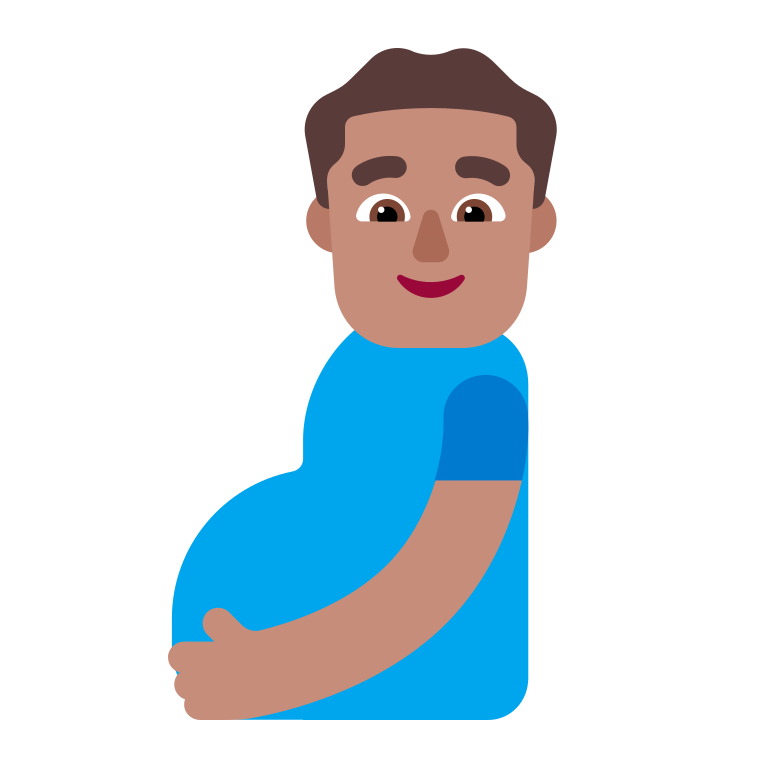
pregnant man flat